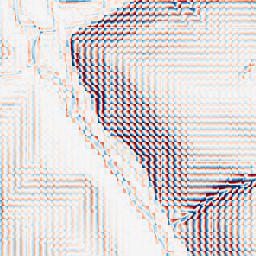
Category: wavelet
Decomposition family: wavelet_biorthogonal
Decomposition parameters: wavelet: bior1.3
level: 3
Upsampling method: area
Upsampling parameters: scale: 4
Upsampling scale: 4